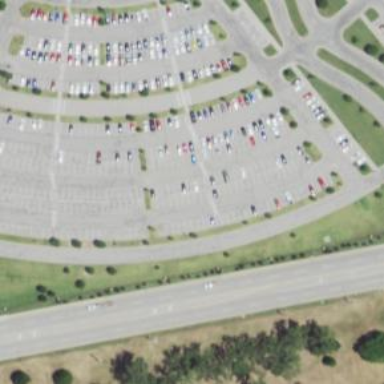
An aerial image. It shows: Parking area with surface.